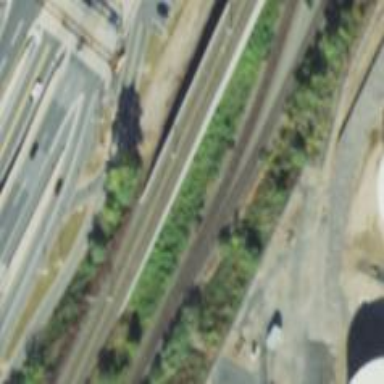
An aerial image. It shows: Light rail railway with electrified contact lines on embankment.